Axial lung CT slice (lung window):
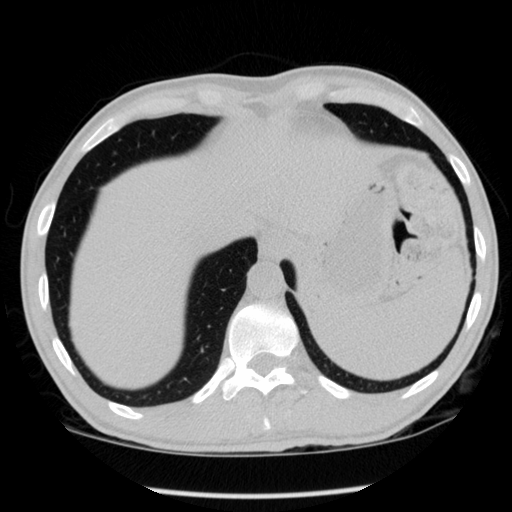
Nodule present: no